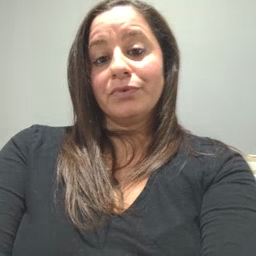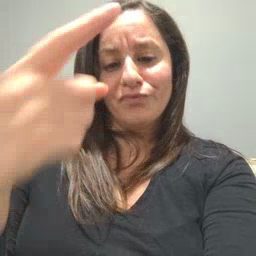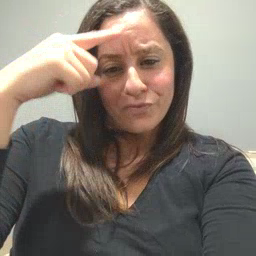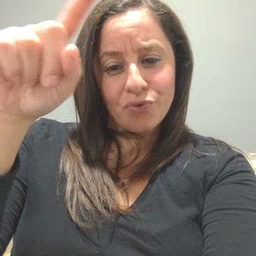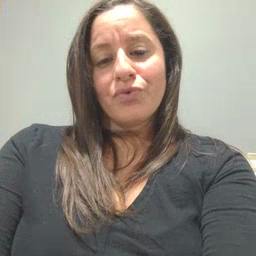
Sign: for